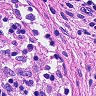
Metastatic tissue present: no